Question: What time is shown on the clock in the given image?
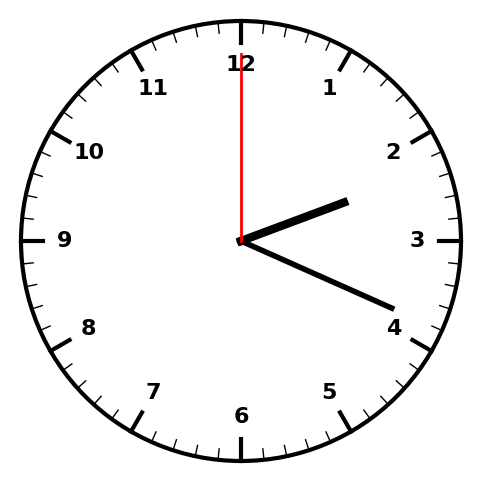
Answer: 02:19:00